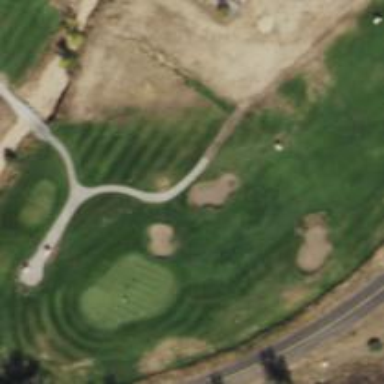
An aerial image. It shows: Service road designated as golf cart path.